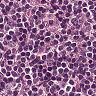
Metastatic tissue present: no